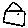
Label: house